Chest X-ray. View position: PA
Patient age: 67
Patient sex: F
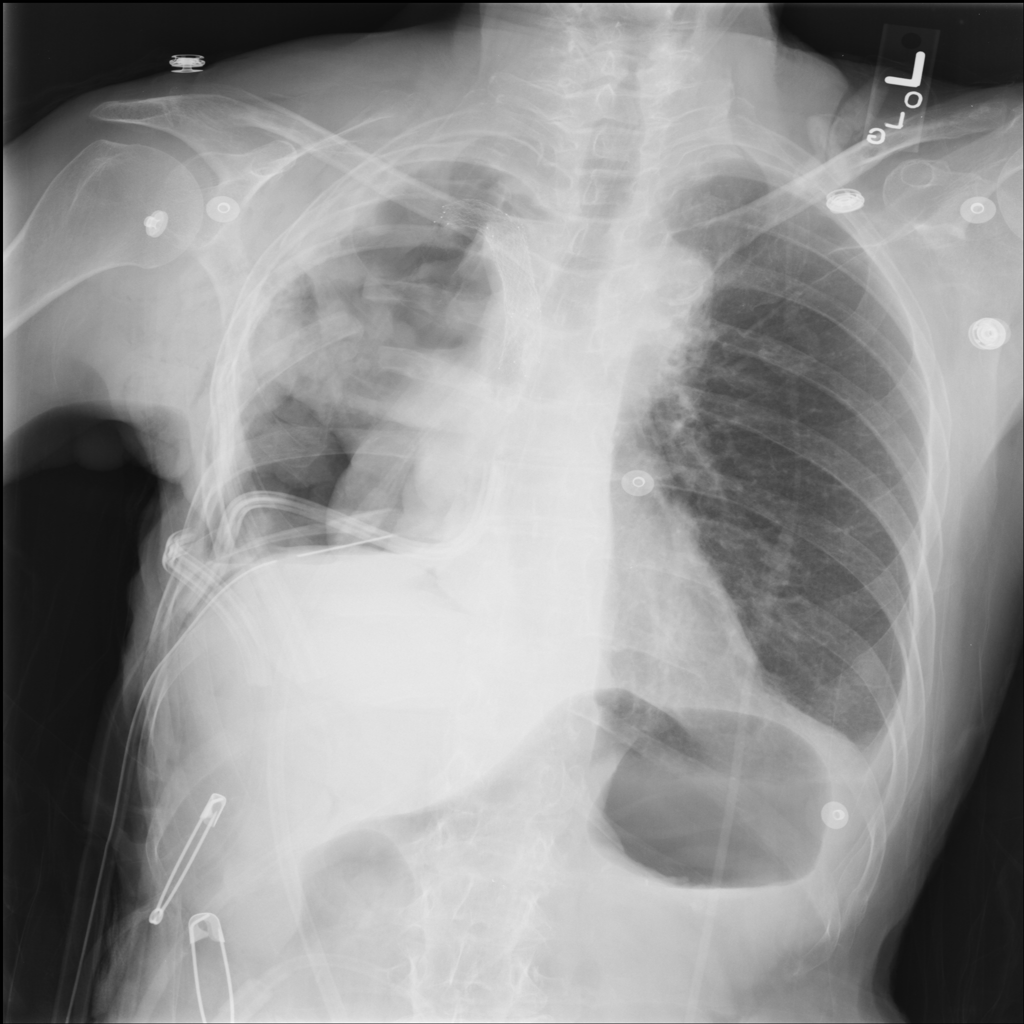
Finding: Pneumothorax